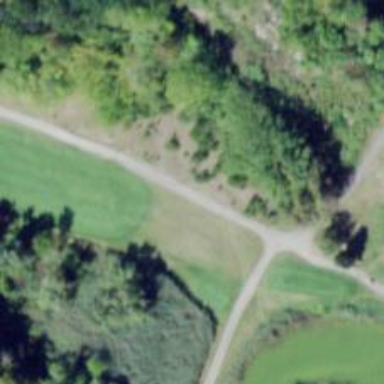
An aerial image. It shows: Asphalt path designated as golf cartpath.